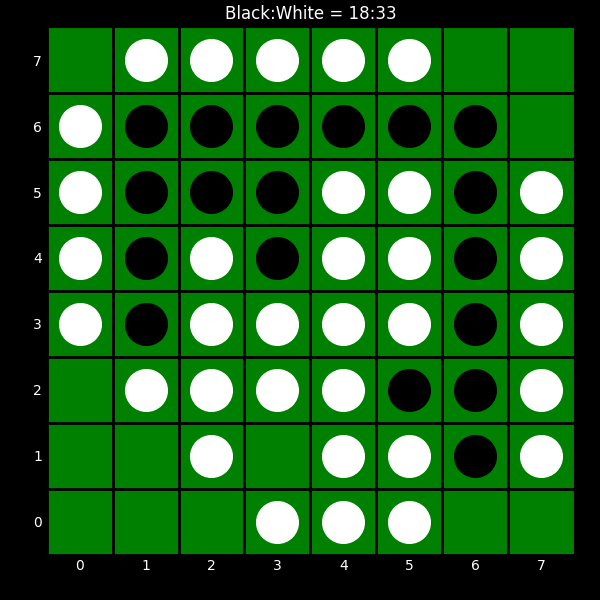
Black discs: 18
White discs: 33